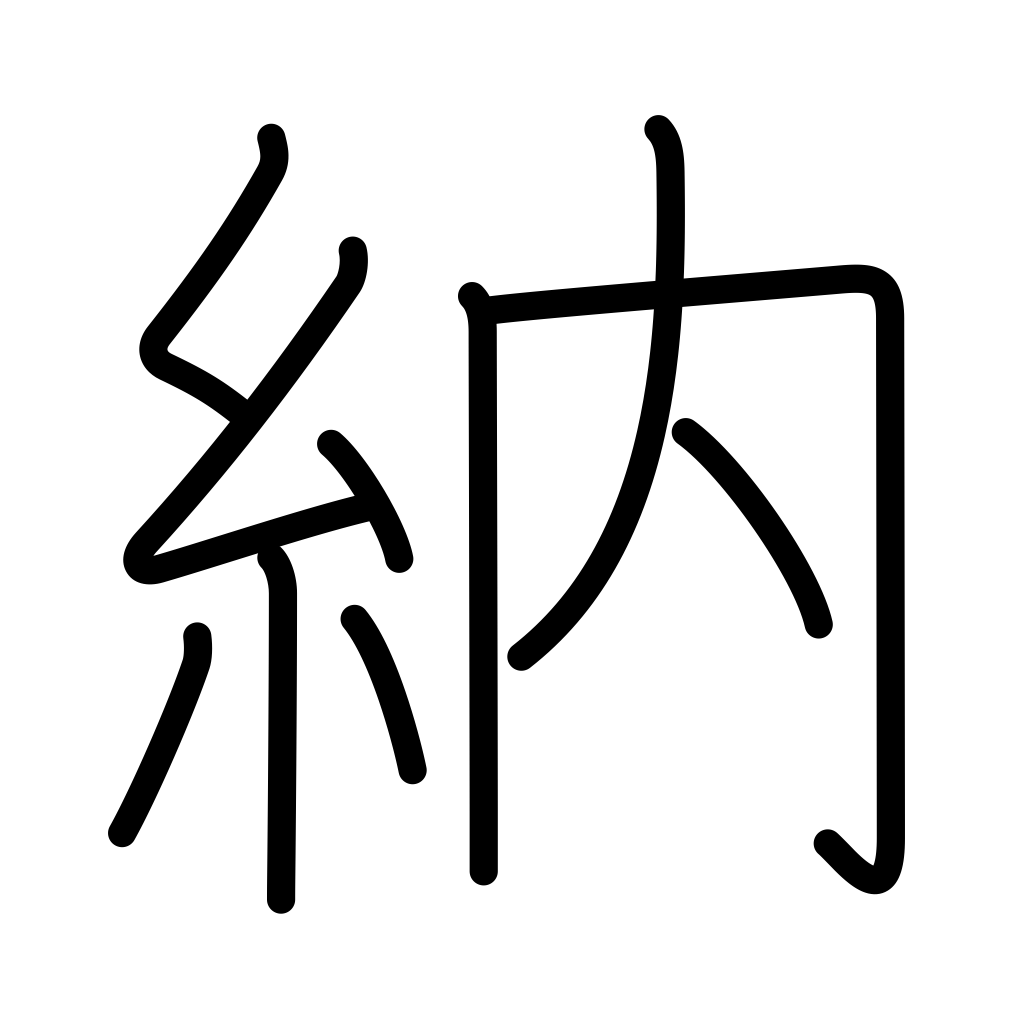
Meaning: settlement, obtain, reap, pay, supply, store